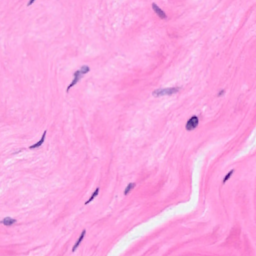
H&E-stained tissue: Breast